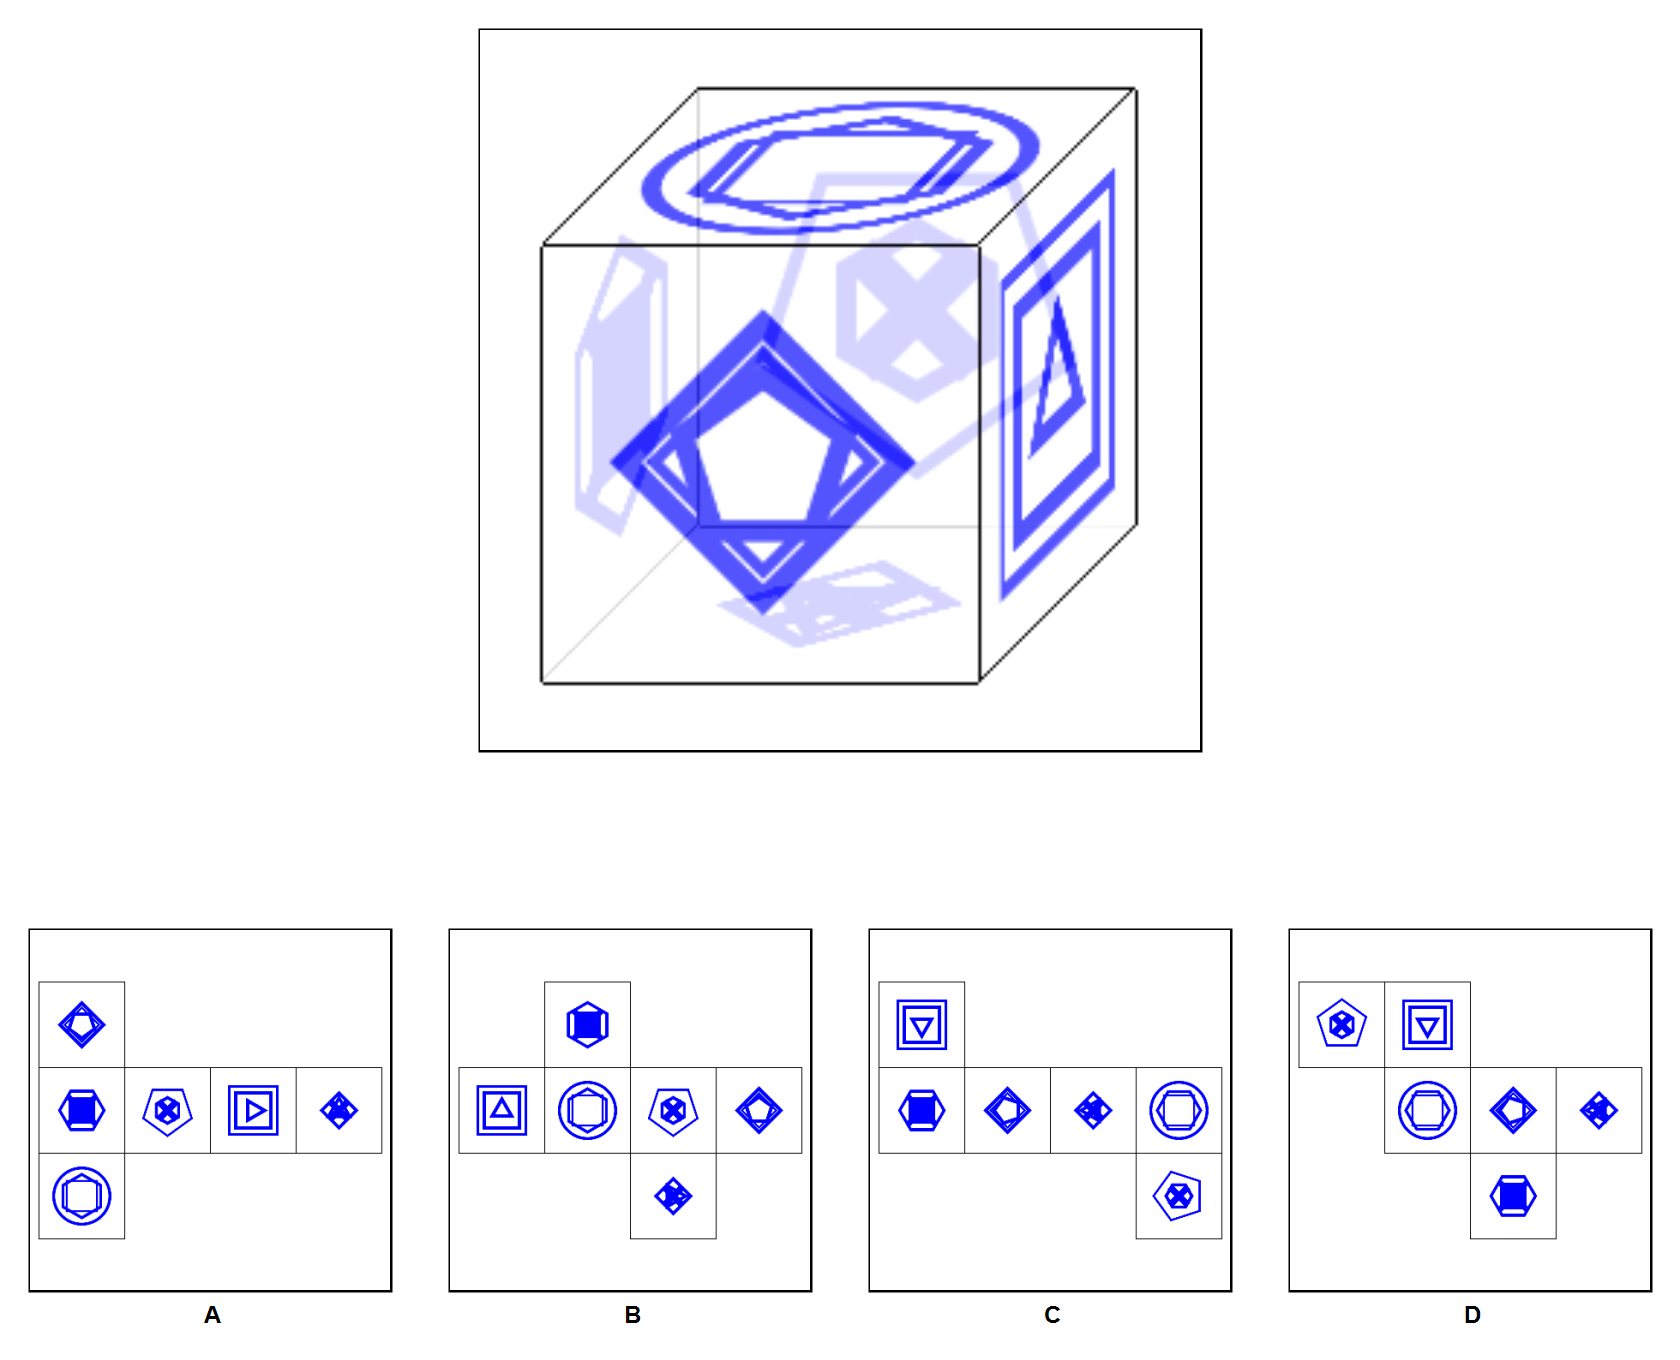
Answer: D